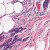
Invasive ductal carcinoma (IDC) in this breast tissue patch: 1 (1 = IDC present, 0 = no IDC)